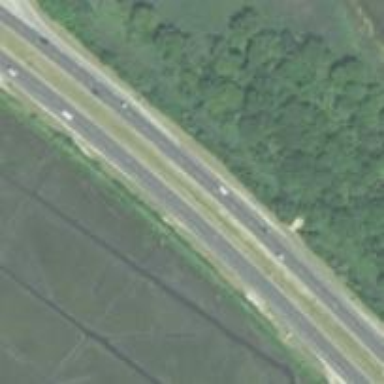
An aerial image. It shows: Trunk highway.